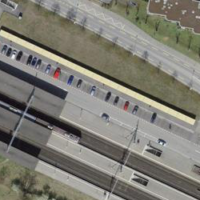
EUNIS habitat code: 54
Species observed at this site:
Echium vulgare
Medicago sativa
Columba palumbus